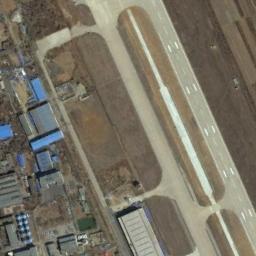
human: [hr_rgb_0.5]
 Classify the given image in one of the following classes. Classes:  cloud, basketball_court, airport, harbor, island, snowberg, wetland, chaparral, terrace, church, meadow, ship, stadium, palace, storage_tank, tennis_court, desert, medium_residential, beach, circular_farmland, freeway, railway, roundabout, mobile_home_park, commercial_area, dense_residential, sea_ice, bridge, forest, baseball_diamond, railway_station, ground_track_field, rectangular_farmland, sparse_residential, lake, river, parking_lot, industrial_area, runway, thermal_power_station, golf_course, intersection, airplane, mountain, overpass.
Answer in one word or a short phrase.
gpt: airport